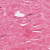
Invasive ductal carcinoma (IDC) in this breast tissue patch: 1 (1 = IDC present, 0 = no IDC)